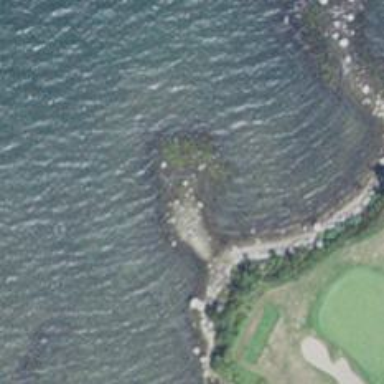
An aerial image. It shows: Natural rock reef.